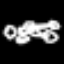
Label: airplane